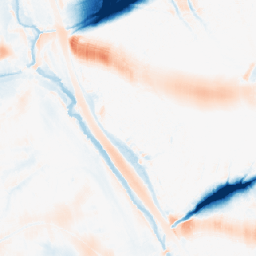
Category: morphological
Decomposition family: morphological_ellipse
Decomposition parameters: operation: average
width: 50
height: 30
Upsampling method: area
Upsampling parameters: scale: 4
Upsampling scale: 4